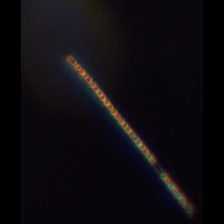
Taxon: Skeletonema
Group: Diatoms